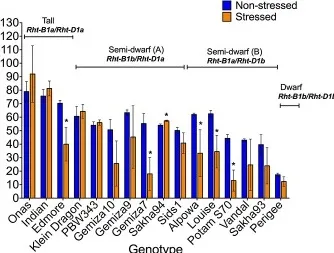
Impact of severe drought on the obtained morphological traits.plant height alleles.
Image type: chart (chart)